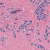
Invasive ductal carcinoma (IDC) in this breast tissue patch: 1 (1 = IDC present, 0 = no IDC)